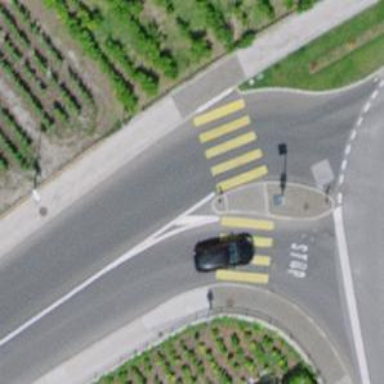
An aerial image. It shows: Asphalt footway with marked crossing that includes pedestrian island.